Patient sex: M
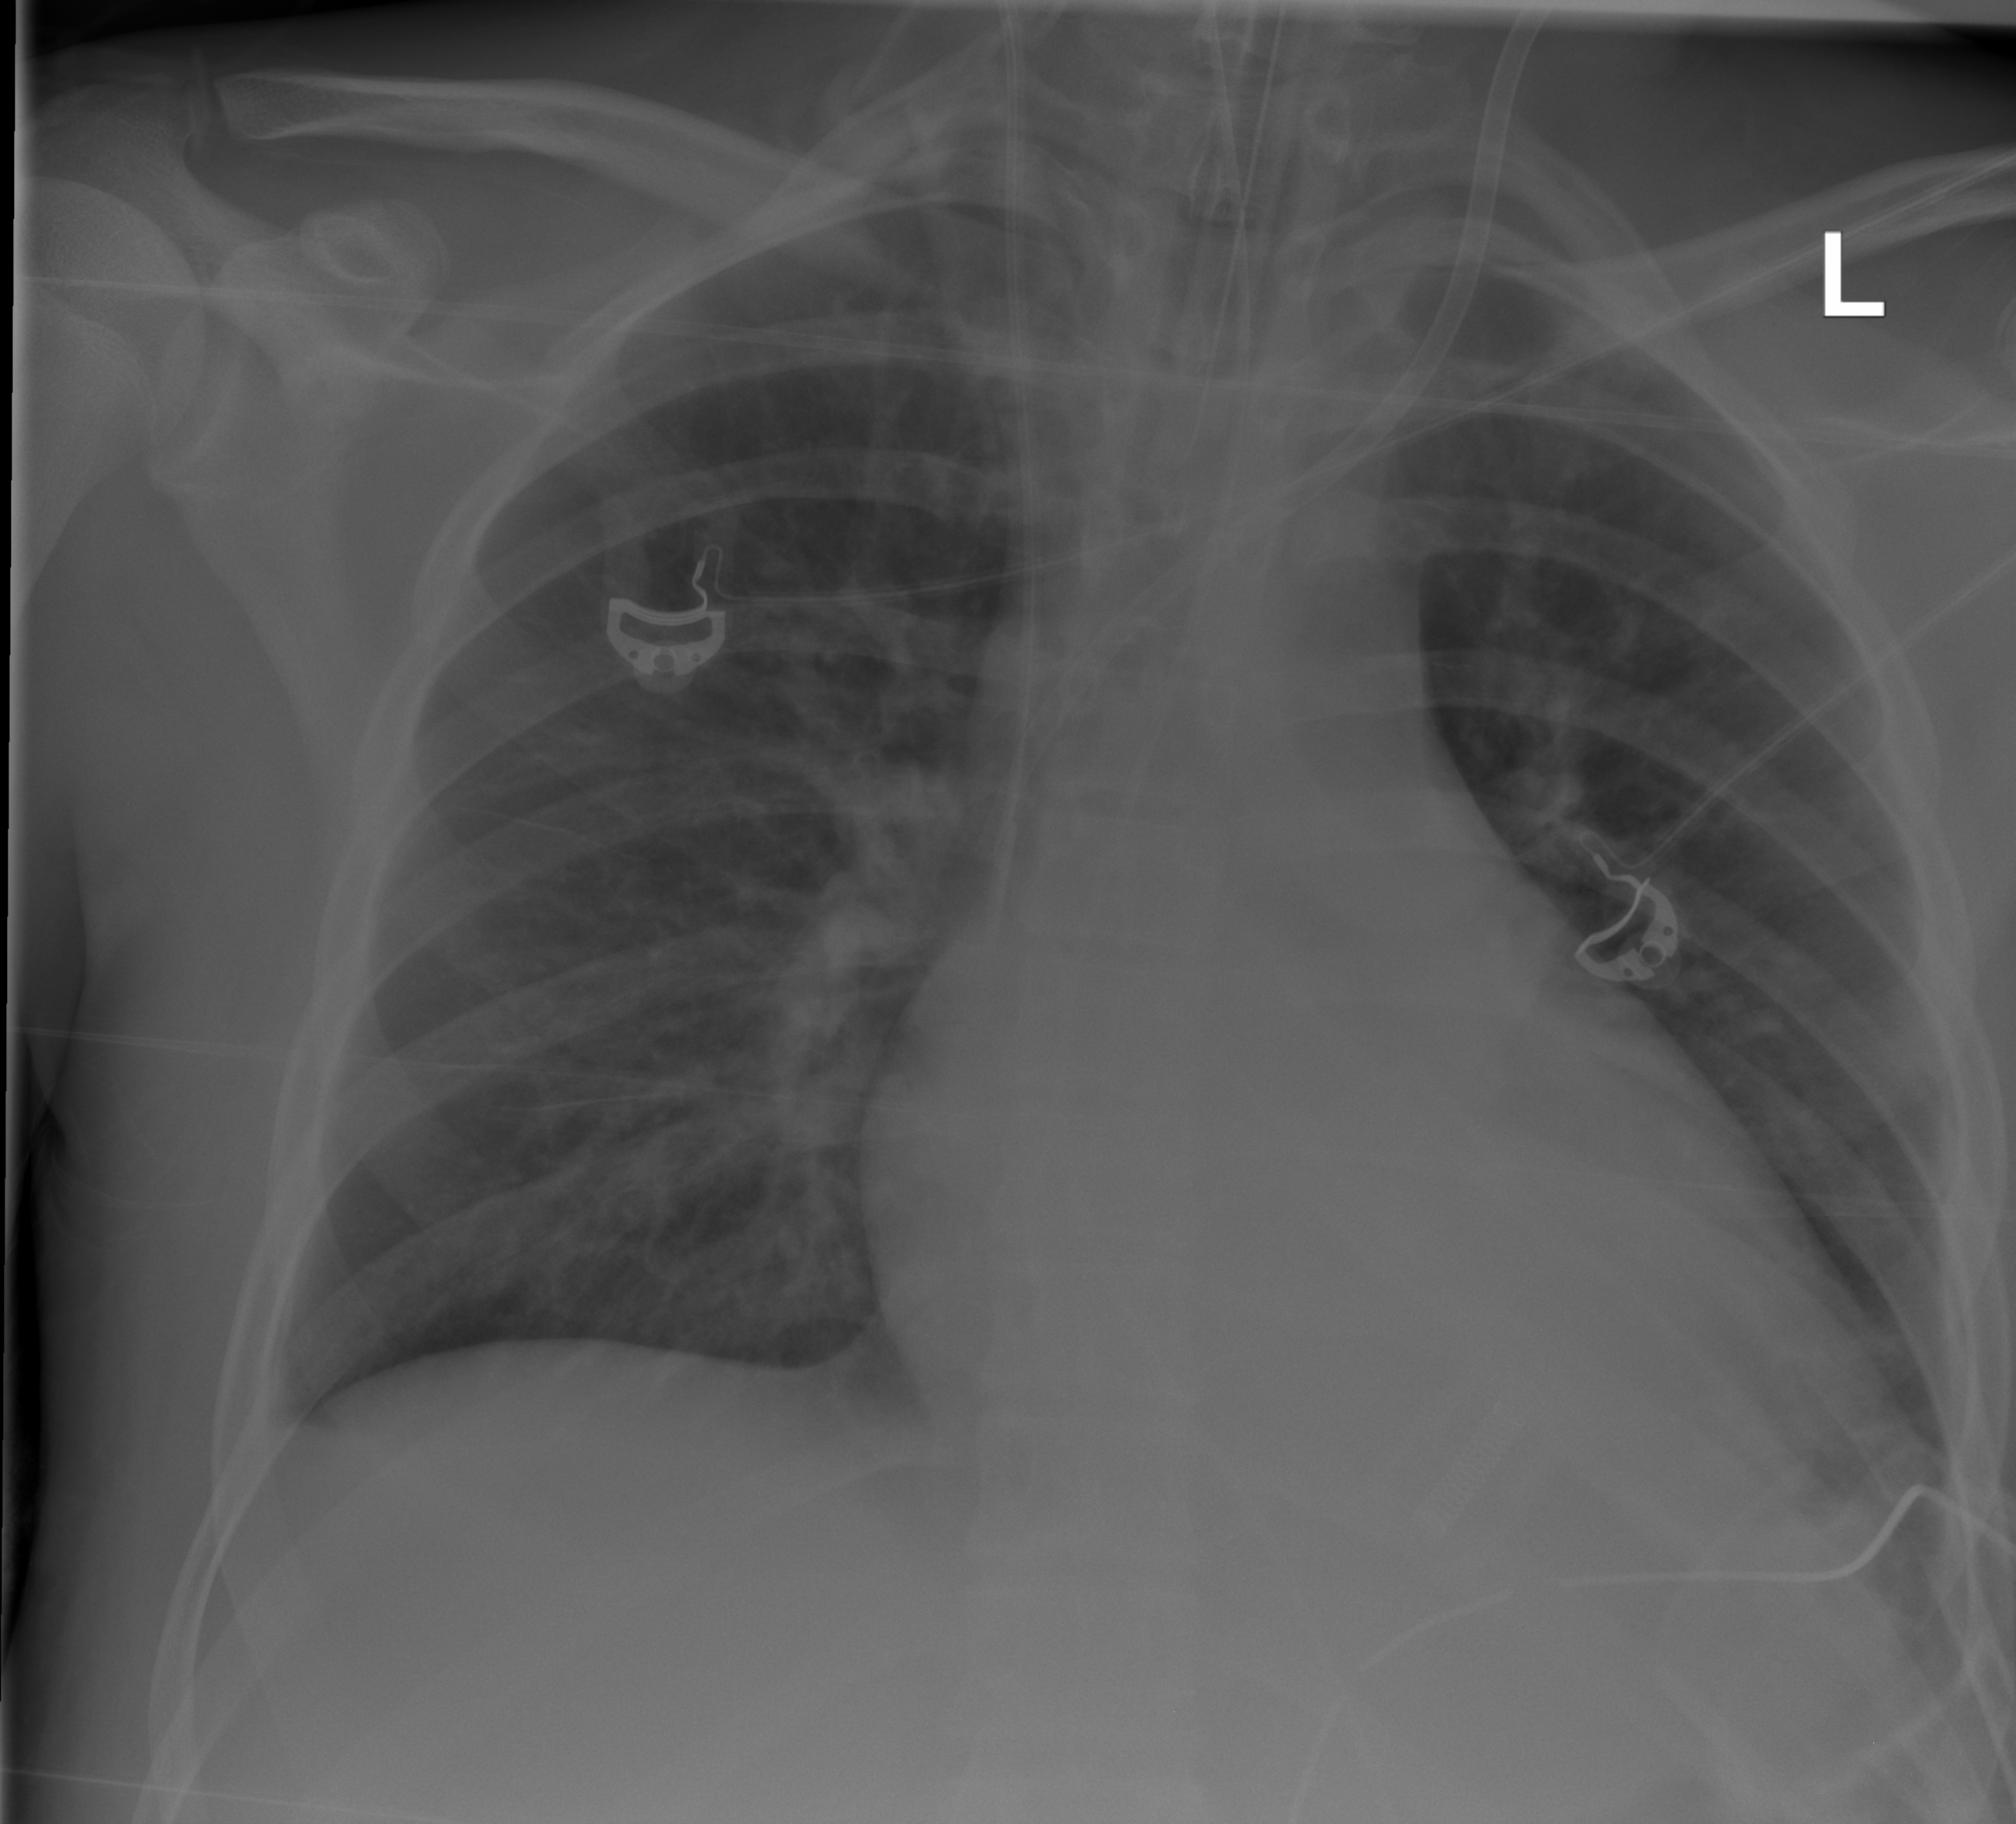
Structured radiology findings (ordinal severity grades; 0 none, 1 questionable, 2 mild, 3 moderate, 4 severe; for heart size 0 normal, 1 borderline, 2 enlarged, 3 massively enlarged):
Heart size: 2
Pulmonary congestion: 2
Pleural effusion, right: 2
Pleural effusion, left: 0
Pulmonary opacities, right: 2
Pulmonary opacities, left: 0
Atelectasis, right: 0
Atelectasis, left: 0